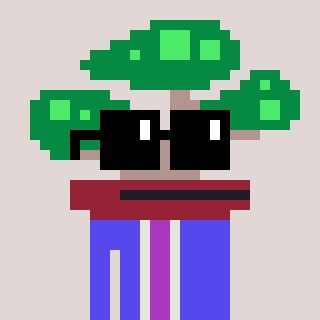
a pixel art character with square black sunglasses, a bonsai-shaped head and a computerblue-colored body on a warm background